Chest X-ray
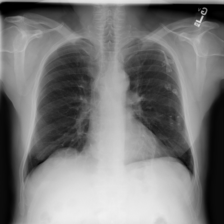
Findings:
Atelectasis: negative
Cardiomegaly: negative
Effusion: negative
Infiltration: negative
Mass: negative
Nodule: negative
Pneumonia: negative
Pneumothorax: negative
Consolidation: negative
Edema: negative
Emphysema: negative
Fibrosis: negative
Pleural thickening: negative
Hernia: negative